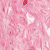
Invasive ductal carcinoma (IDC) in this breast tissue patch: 0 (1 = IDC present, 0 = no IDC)